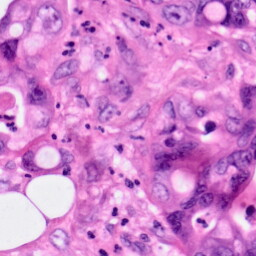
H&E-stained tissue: Pancreatic